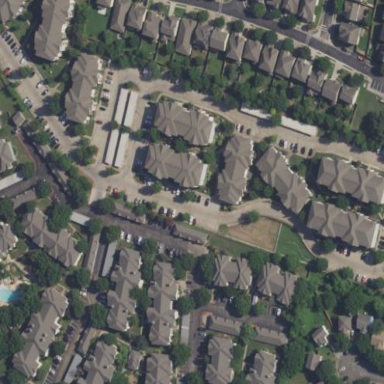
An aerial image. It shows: Residential area with apartments.